Question: I want to display text and button on the same line, i have tried several ways, also i have searched through internet resources and also viewed many questions on the similar topic on stack overflow. Here is my code..
'''
<!DOCTYPE html>
<html>
<body>
<div>Text Here<button id="button" style="float:right">Click Me!</button></div>
</body>
</html>
'''
Here is the Output of above written code:

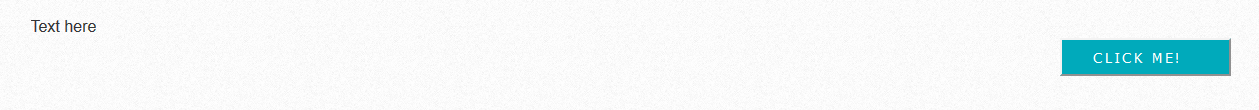
Answer: '''
<!DOCTYPE html>
<html>
<body>
<div>Text Here
<button id="button" style="float: 'right'">Click Me!</button>
</div>
</body>
</html>
'''
The code above works. You've missed the ''.
Edited - added -
It does work when you apply other styles, for instance:
'''
<html>
<body>
<div style="color:blue;text-align:center; background-color:red">Text Here
<h1 style="color:blue;text-align:center">This is a header</h1>
<button id="button" style="float: 'right'">Click Me!</button>
</div>
</body>
</html>
'''
What would you like to do exactly? Try explaining or maybe drawing, sketching somehow for us to help you.